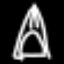
Label: The Eiffel Tower